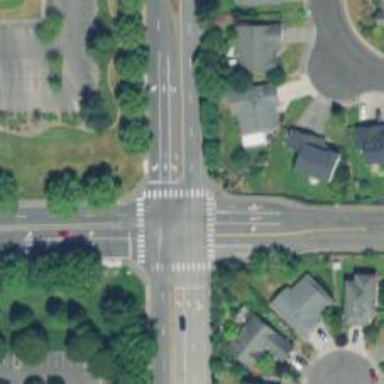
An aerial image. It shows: Marked crossing on the road.